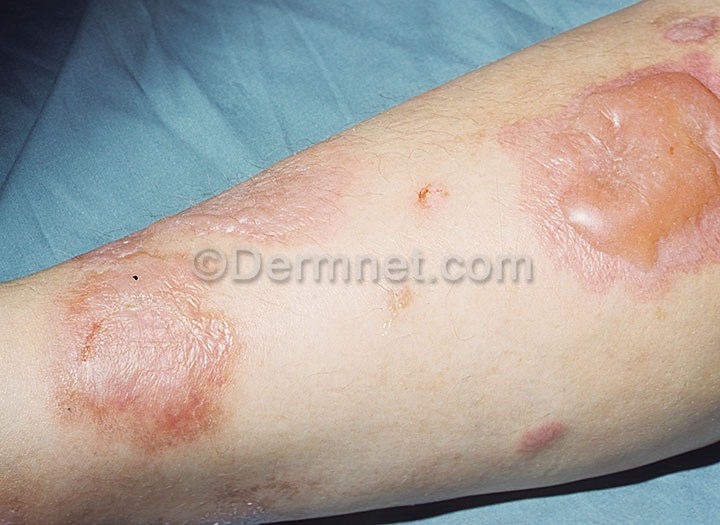
Disease: Vasculitis Photos